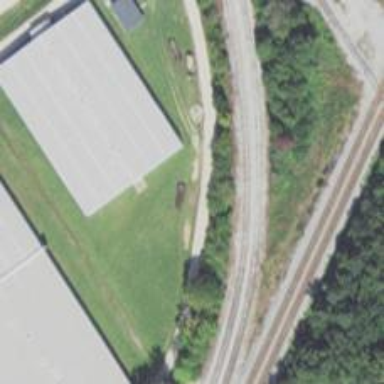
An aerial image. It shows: Railway track.